Question: I am trying to capture the digital signature by following the below links which use bezier class.
<URL>
<URL>
I could able to draw the signature properly when the signature was without lifting the finger. But when i lift the finger and start the signature again, its drawing a line joining the previous point and the new point.

In the picture above i have put 5 dots. But instead of dots its drawing a line from the first dot to the other.
Bezier.java
'''
public class Bezier {
private Point controlPointOne;
private Point controlPointTwo;
private int drawSteps;
private Point endPoint;
private int mColor;
private Point startPoint;'
public Bezier() {
}
public Bezier(Point paramPoint1, Point paramPoint2, Point paramPoint3,
Point paramPoint4) {
this.startPoint = paramPoint1;
this.controlPointOne = paramPoint2;
this.controlPointTwo = paramPoint3;
this.endPoint = paramPoint4;
this.drawSteps = ((int) (paramPoint1.distanceTo(paramPoint2)
+ paramPoint2.distanceTo(paramPoint3) + paramPoint3
.distanceTo(paramPoint4)));
}
public void draw(Canvas canvas, Paint paint, float startWidth, float endWidth) {
float originalWidth = paint.getStrokeWidth();
float widthDelta = endWidth - startWidth;
for (int i = 0; i < drawSteps; i++) {
float t = ((float) i) / drawSteps;
float tt = t * t;
float ttt = tt * t;
float u = 1 - t;
float uu = u * u;
float uuu = uu * u;
float x = uuu * startPoint.x;
x += 3 * uu * t * getControlPointOne().x;
x += 3 * u * tt * getControlPointTwo().x;
x += ttt * endPoint.x;
float y = uuu * startPoint.y;
y += 3 * uu * t * getControlPointOne().y;
y += 3 * u * tt * getControlPointTwo().y;
y += ttt * endPoint.y;
paint.setStrokeWidth(startWidth + ttt * widthDelta);
canvas.drawPoint(x, y, paint);
}
paint.setStrokeWidth(originalWidth);
}
public int getColor() {
return this.mColor;
}
public Point getControlPointOne() {
return this.controlPointOne;
}
public Point getControlPointTwo() {
return this.controlPointTwo;
}
public int getDrawSteps() {
return this.drawSteps;
}
public Point getEndPoint() {
return this.endPoint;
}
public Point getStartPoint() {
return this.startPoint;
}
public void setColor(int paramInt) {
this.mColor = Color.BLACK;
}
public void setControlPointOne(Point paramPoint) {
this.controlPointOne = paramPoint;
}
public void setControlPointTwo(Point paramPoint) {
this.controlPointTwo = paramPoint;
}
public void setDrawSteps(int paramInt) {
this.drawSteps = paramInt;
}
public void setEndPoint(Point paramPoint) {
this.endPoint = paramPoint;
}
public void setStartPoint(Point paramPoint) {
this.startPoint = paramPoint;
}
'''
}
SignatureView.java
'''
public class SignatureViewDemo extends View {
private int color = Color.BLACK;
private Bitmap m_Bitmap;
private final Paint m_BorderPaint;
private Canvas m_Canvas;
private Point m_CropBotRight;
private Point m_CropTopLeft;
private float m_CurrentX;
private float m_CurrentY;
private final float m_DesiredDash;
private float m_LastWidth = 6.5F;
private Paint m_PenPaint;
private int m_PointIndex = 0;
private ArrayList<Point> m_Points = new ArrayList<Point>();
private final float m_StrokeWidth;
boolean m_Empty;
public SignatureViewDemo(Context paramContext) {
this(paramContext, null);
}
public SignatureViewDemo(Context paramContext,
AttributeSet paramAttributeSet) {
this(paramContext, paramAttributeSet, 0);
}
public SignatureViewDemo(Context paramContext,
AttributeSet paramAttributeSet, int paramInt)
super(paramContext, paramAttributeSet, paramInt);
setFocusable(true);
this.m_PenPaint = new Paint();
this.m_PenPaint.setAntiAlias(true);
this.m_PenPaint.setColor(Color.BLACK);
this.m_PenPaint.setStrokeWidth(5.0F);
this.m_PenPaint.setStrokeJoin(Paint.Join.ROUND);
this.m_PenPaint.setStrokeCap(Paint.Cap.ROUND);
this.m_CurrentY = (0.0F / 0.0F);
this.m_CurrentX = (0.0F / 0.0F);
this.m_StrokeWidth = 5.0F;
this.m_DesiredDash = 10.0F;
this.m_BorderPaint = new Paint();
this.m_BorderPaint.setColor(Color.BLACK);
this.m_BorderPaint.setStyle(Paint.Style.STROKE);
this.m_BorderPaint.setStrokeWidth(this.m_StrokeWidth);
}
public void addBezier(Bezier paramBezier, float paramFloat1,
float paramFloat2) {
if (this.m_Bitmap == null) {
this.m_Bitmap = Bitmap.createBitmap(getWidth(), getHeight(),
Bitmap.Config.ARGB_8888);
this.m_Canvas = new Canvas(this.m_Bitmap);
}
paramBezier.draw(this.m_Canvas, this.m_PenPaint, paramFloat1,
paramFloat2);
}
public void addPoint(Point paramPoint) {
if ((paramPoint.getX() < this.m_CropTopLeft.getX())
&& (paramPoint.getX() >= 0.0F))
this.m_CropTopLeft.setX(paramPoint.getX());
if ((paramPoint.getY() < this.m_CropTopLeft.getY())
&& (paramPoint.getY() >= 0.0F))
this.m_CropTopLeft.setY(paramPoint.getY());
if ((paramPoint.getX() > this.m_CropBotRight.getX())
&& (paramPoint.getX() <= this.m_Canvas.getWidth()))
this.m_CropBotRight.setX(paramPoint.getX());
if ((paramPoint.getY() > this.m_CropBotRight.getY())
&& (paramPoint.getY() <= this.m_Canvas.getHeight()))
this.m_CropBotRight.setY(paramPoint.getY());
this.m_Points.add(paramPoint);
drawPoints();
}
// public void clear() {
// if (this.m_Canvas == null)
// this.m_Canvas.drawColor(0, PorterDuff.Mode.CLEAR);
// invalidate();
// // return;
// }
public void clear() {
if (this.m_Canvas == null)
return;
while (m_Empty) {
m_Canvas.drawColor(0, PorterDuff.Mode.CLEAR);
m_Empty = true;
invalidate();
return;
}
}
public void drawBitmap(Bitmap paramBitmap) {
clear();
if ((paramBitmap != null) && (this.m_Canvas != null)
&& (this.m_Canvas.getWidth() != 0)
&& (this.m_Canvas.getHeight() != 0)) {
Matrix localMatrix = new Matrix();
localMatrix.setRectToRect(
new RectF(0.0F, 0.0F, paramBitmap.getWidth(), paramBitmap
.getHeight()),
new RectF(0.0F, 0.0F, this.m_Canvas.getWidth(),
this.m_Canvas.getHeight()),
Matrix.ScaleToFit.CENTER);
this.m_Canvas.drawBitmap(paramBitmap, localMatrix, null);
m_Empty = false;
}
invalidate();
}
public void drawPoints() {
if ((m_Points.size() >= 4)
&& (4 + this.m_PointIndex <= this.m_Points.size())) {
Point localPoint1 = (Point) this.m_Points.get(this.m_PointIndex);
Point localPoint2 = (Point) this.m_Points
.get(1 + this.m_PointIndex);
Point localPoint3 = (Point) this.m_Points
.get(2 + this.m_PointIndex);
Point localPoint4 = (Point) this.m_Points
.get(3 + this.m_PointIndex);
Bezier localBezier = new Bezier(localPoint1, localPoint2,
localPoint3, localPoint4);
localBezier.setColor(Color.GREEN);
float f = strokeWidth(8.0F / localPoint4.velocityFrom(localPoint1));
addBezier(localBezier, this.m_LastWidth, f);
invalidate();
this.m_LastWidth = f;
this.m_PointIndex = (3 + this.m_PointIndex);
m_Empty = false;
}
}
public boolean isEmpty() {
return m_Empty;
}
public Bitmap getBitmap() {
return this.m_Bitmap;
}
public int getColor() {
return this.color;
}
protected void onDraw(Canvas paramCanvas) {
if (this.m_Bitmap != null)
paramCanvas.drawBitmap(this.m_Bitmap, 0.0F, 0.0F, null);
}
protected void onMeasure(int paramInt1, int paramInt2) {
int i = View.MeasureSpec.getSize(paramInt1);
int j = View.MeasureSpec.getSize(paramInt2);
this.m_CropTopLeft = new Point(i, j);
this.m_CropBotRight = new Point(0.0F, 0.0F);
setMeasuredDimension(i, j);
}
protected void onSizeChanged(int paramInt1, int paramInt2, int paramInt3,
int paramInt4) {
Bitmap localBitmap = Bitmap.createBitmap(paramInt1, paramInt2,
Bitmap.Config.ARGB_8888);
this.m_Canvas = new Canvas(localBitmap);
float f1 = 2.0F * (this.m_Canvas.getWidth() + this.m_Canvas.getHeight() - 2.0F * this.m_StrokeWidth);
float f2 = f1
* this.m_DesiredDash
/ (Math.round(f1 / (4.0F * this.m_DesiredDash)) * (4.0F * this.m_DesiredDash));
Paint localPaint = this.m_BorderPaint;
float[] arrayOfFloat = new float[2];
arrayOfFloat[0] = f2;
arrayOfFloat[1] = f2;
localPaint.setPathEffect(new DashPathEffect(arrayOfFloat, f2 / 2.0F));
clear();
if (this.m_Bitmap != null) {
Rect localRect = new Rect(0, 0, this.m_Canvas.getWidth(),
this.m_Canvas.getHeight());
this.m_Canvas.drawBitmap(this.m_Bitmap, null, localRect, null);
m_Empty = false;
}
this.m_Bitmap = localBitmap;
}
public boolean onTouchEvent(MotionEvent paramMotionEvent) {
int i = 0xFF & paramMotionEvent.getAction();
if (i == 0) {
this.m_CurrentX = paramMotionEvent.getX();
this.m_CurrentY = paramMotionEvent.getY();
addPoint(new Point(this.m_CurrentX, this.m_CurrentY,
paramMotionEvent.getEventTime()));
getParent().requestDisallowInterceptTouchEvent(true);
}
// while (m_Empty) {
if ((i == 1) || (i == 3)) {
this.m_CurrentY = (0.0F / 0.0F);
this.m_CurrentX = (0.0F / 0.0F);
this.m_Points.clear();
this.m_PointIndex = 0;
getParent().requestDisallowInterceptTouchEvent(false);
}
// if ((this.m_Points.size() < 4) || (4 + this.m_PointIndex >
// this.m_Points.size()))
// while (1 + this.m_PointIndex <= this.m_Points.size())
drawPoints();
if ((i == 2) || (i == 1)) {
for (int j = 0; j < paramMotionEvent.getHistorySize(); j++)
addPoint(new Point(paramMotionEvent.getHistoricalX(j),
paramMotionEvent.getHistoricalY(j),
paramMotionEvent.getHistoricalEventTime(j)));
addPoint(new Point(paramMotionEvent.getX(),
paramMotionEvent.getY(), paramMotionEvent.getEventTime()));
}
// }
return true;
}
public void setColor(int paramInt) {
this.color = Color.BLACK;
}
public Point getCropBotRight() {
return this.m_CropBotRight;
}
public Point getCropTopLeft() {
return this.m_CropTopLeft;
}
// public float strokeWidth(float paramFloat) {
// if (paramFloat > 11.0F)
// paramFloat = 10.0F;
// if (paramFloat < 5.0F)
// paramFloat = 6.0F;
// return paramFloat;
// }
public float strokeWidth(float paramFloat) {
if (paramFloat > 11.0F)
paramFloat = 10.0F;
while (m_Empty) {
if (paramFloat < 5.0F)
paramFloat = 6.0F;
return paramFloat;
}
return paramFloat;
}
'''
Point.java
'''
public class Point {
private long time;
float x;
float y;
public Point(float paramFloat1, float paramFloat2) {
this.x = paramFloat1;
this.y = paramFloat2;
}
public Point(float paramFloat1, float paramFloat2, long paramLong) {
this.x = paramFloat1;
this.y = paramFloat2;
this.time = paramLong;
}
protected float distanceTo(Point paramPoint) {
float f1 = this.x - paramPoint.getX();
float f2 = this.y - paramPoint.getY();
return FloatMath.sqrt(f1 * f1 + f2 * f2);
}
public long getTime() {
return this.time;
}
public float getX() {
return this.x;
}
public float getY() {
return this.y;
}
public void setX(float paramFloat) {
this.x = paramFloat;
}
public void setY(float paramFloat) {
this.y = paramFloat;
}
public float velocityFrom(Point start) {
return distanceTo(start) / (this.time - start.time);
}
}
'''
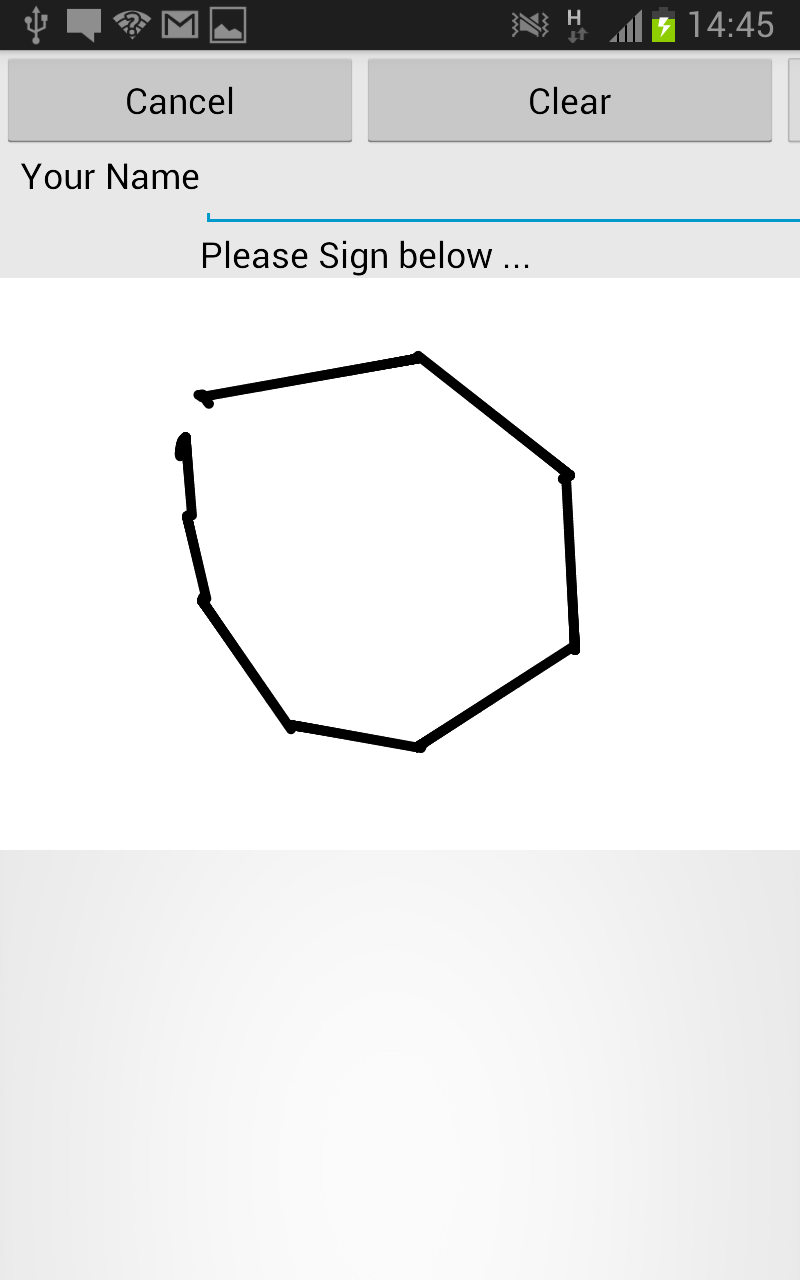
Answer: In the 'onTouchEvent' event handler you should watch for 'MotionEvent.ACTION_DOWN' and 'MotionEvent.ACTION_UP' events as they mark beginning and end of a gesture.
'''
private boolean drawing = false;
@Override
public boolean onTouchEvent(MotionEvent event) {
float eventX = event.getX();
float eventY = event.getY();
switch (event.getAction()) {
case MotionEvent.ACTION_DOWN:
// Mark drawing as started
drawing = true;
path.moveTo(eventX, eventY);
return true;
case MotionEvent.ACTION_MOVE:
// Draw after ACTION_DOWN
if (drawing) {
path.lineTo(eventX, eventY);
}
break;
case MotionEvent.ACTION_UP:
if (drawing) {
path.lineTo(eventX, eventY);
// Mark drawing as finished
drawing = false;
}
break;
default:
return false;
}
if (drawing) {
// Schedules a repaint.
invalidate();
}
return true;
}
'''
Avoid using values of named constants and dividing by zero.